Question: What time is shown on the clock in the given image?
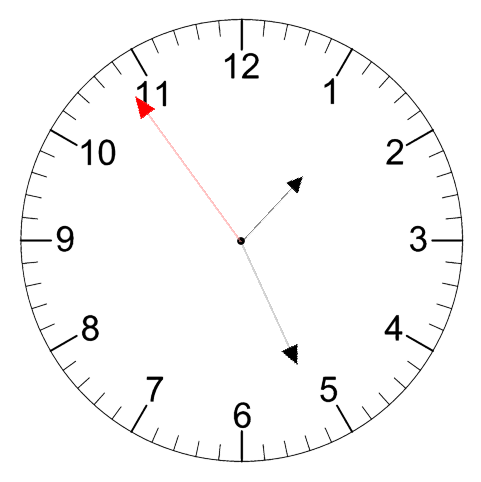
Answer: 01:25:54